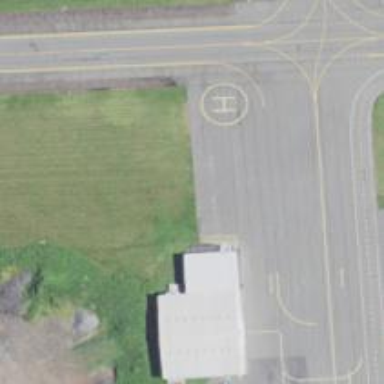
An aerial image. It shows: Image of helipad at airport.